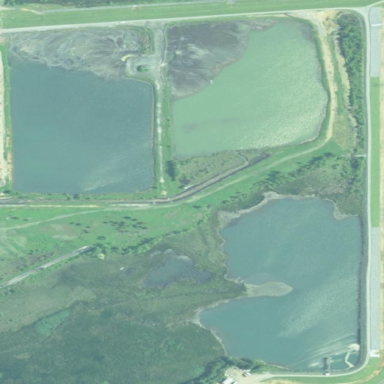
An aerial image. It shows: Dam along waterway.